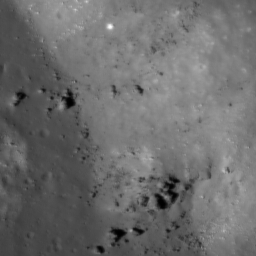
Host type: background_regolith
Lunar coordinates: latitude nan, longitude nan